Aerial crown-view tile of a tropical tree (Barro Colorado Island, Panama), acquired 20250317:
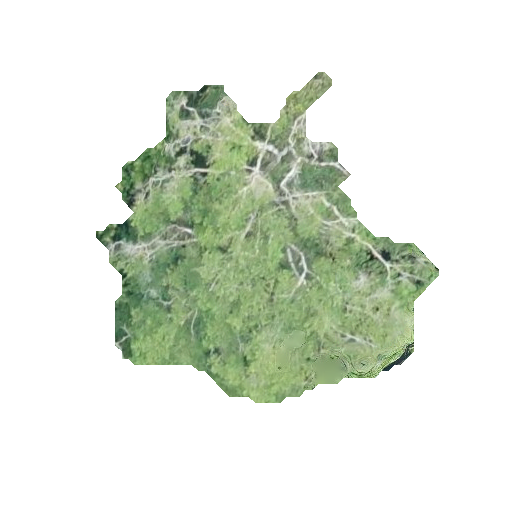
Species: Terminalia amazonia
GBIF accepted scientific name: Terminalia amazonica
Crown area: 103.145 m²